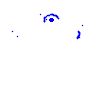
Particle: kaon